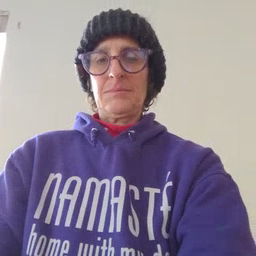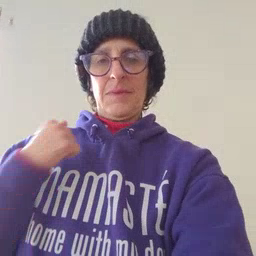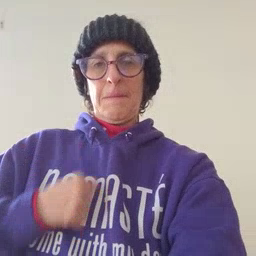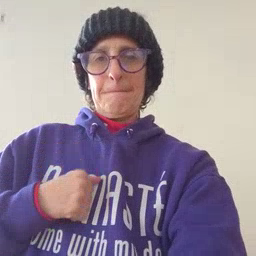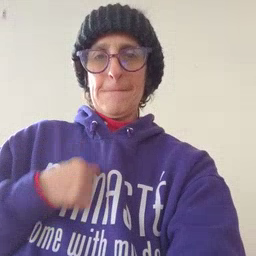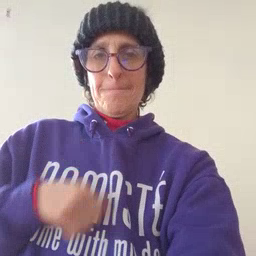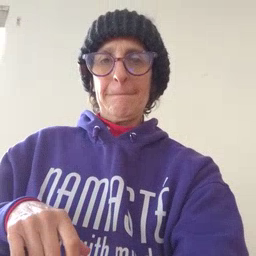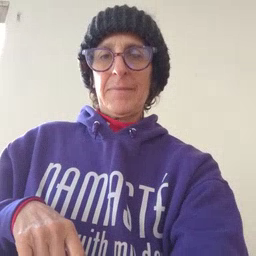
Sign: bath